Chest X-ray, AP view. Patient: 43 years old, sex M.
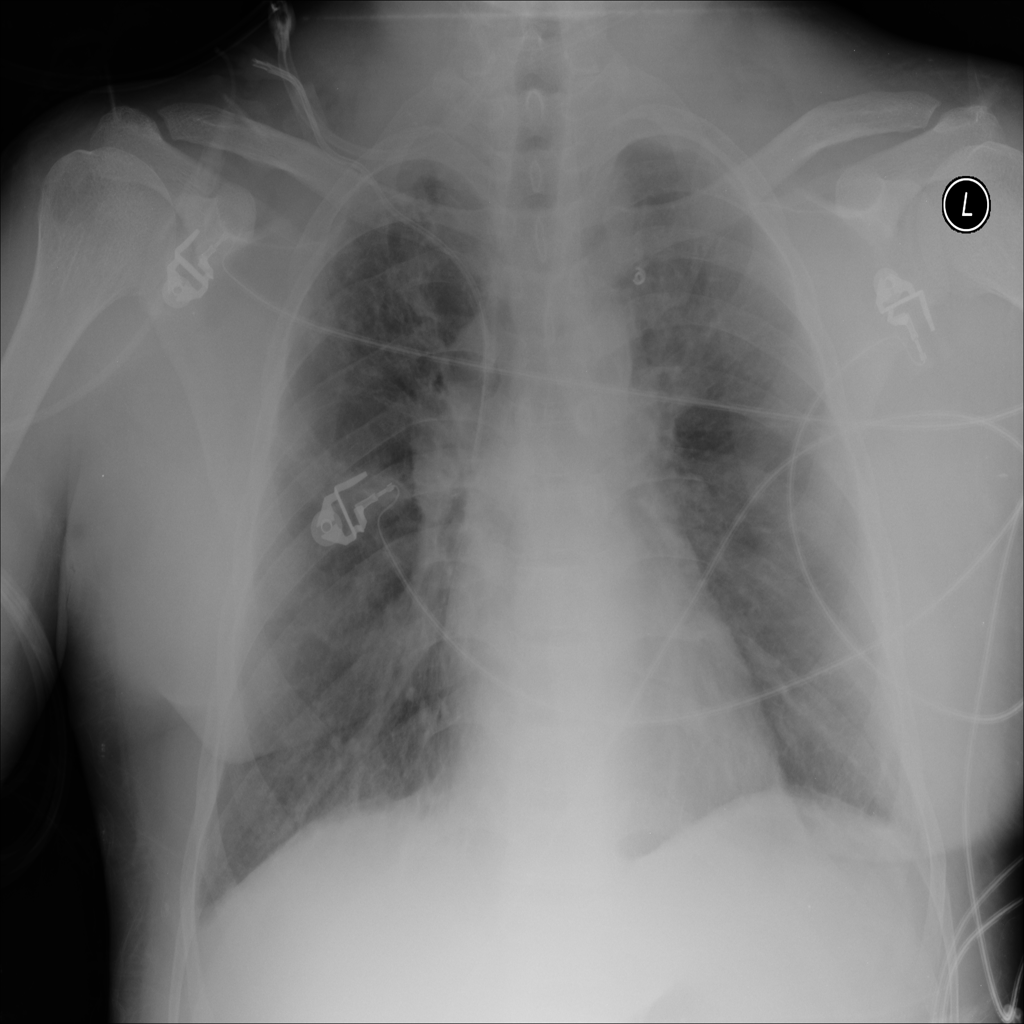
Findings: No Finding